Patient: sex M, age 19
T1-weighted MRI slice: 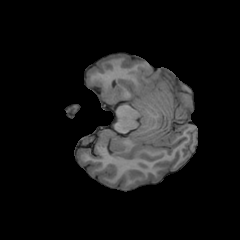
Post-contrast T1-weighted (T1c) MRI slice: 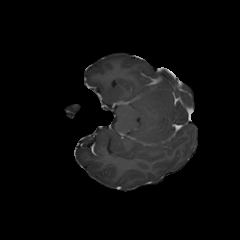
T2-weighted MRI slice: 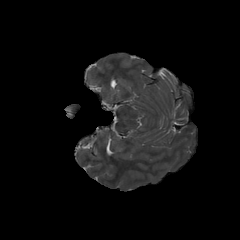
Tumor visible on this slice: no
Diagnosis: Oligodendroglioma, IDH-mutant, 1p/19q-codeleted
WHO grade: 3